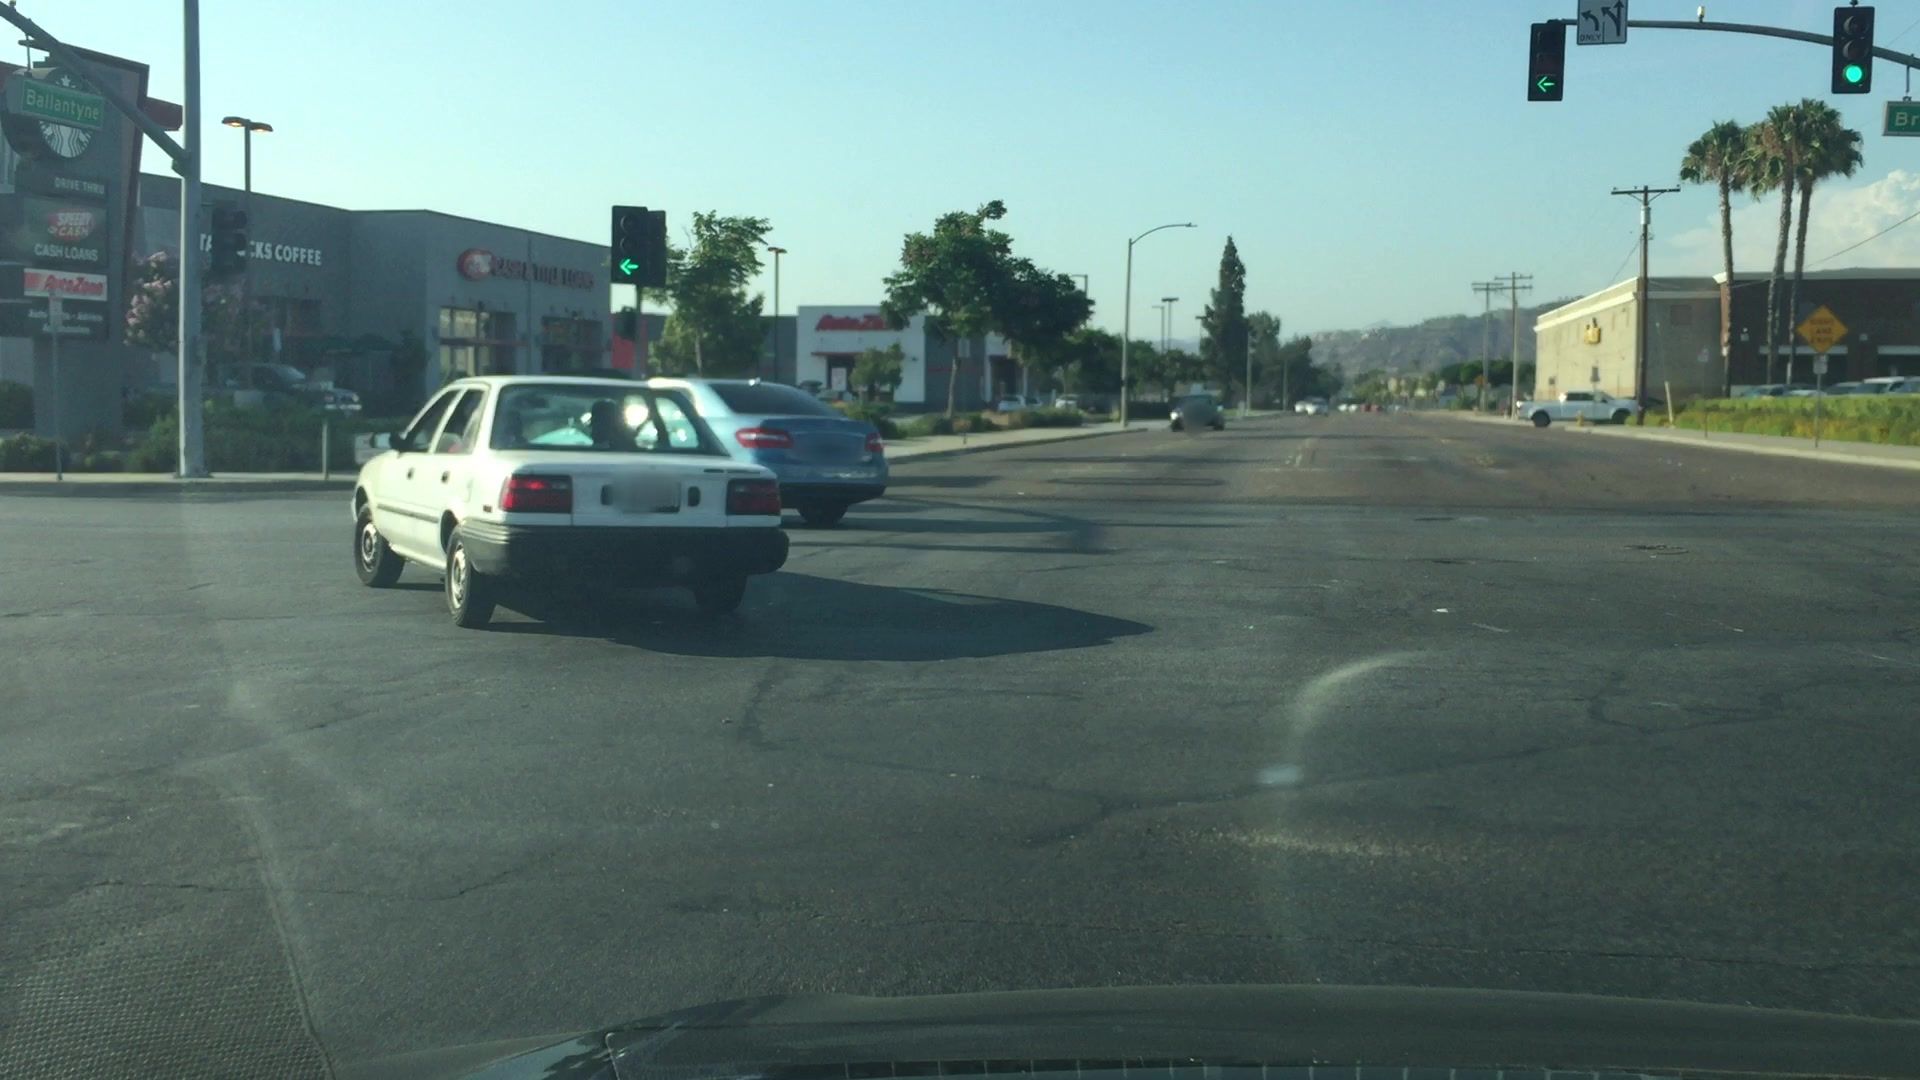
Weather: clear
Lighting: day
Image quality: good
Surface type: driving surface
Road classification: secondary
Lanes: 5
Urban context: urban centre
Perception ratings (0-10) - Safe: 1.01, Lively: 5.81, Beautiful: 3.23, Boring: 5.22, Depressing: 6.25, Wealthy: 1.71